Field crop: tomato
Growth stage: 1
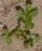
Species: portulaca